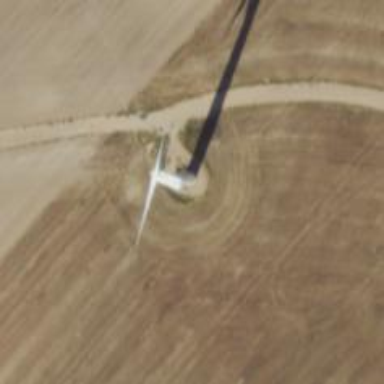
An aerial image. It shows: Wind turbine generator that utilizes wind as its source for generating electricity. It is of the horizontal axis type.